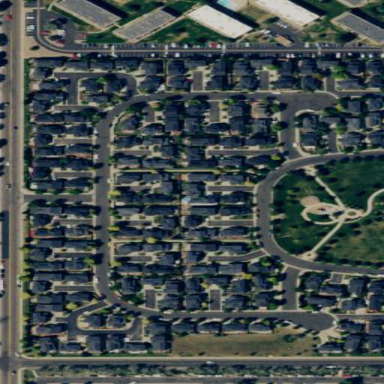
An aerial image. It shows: Residential area composed of single-family homes.